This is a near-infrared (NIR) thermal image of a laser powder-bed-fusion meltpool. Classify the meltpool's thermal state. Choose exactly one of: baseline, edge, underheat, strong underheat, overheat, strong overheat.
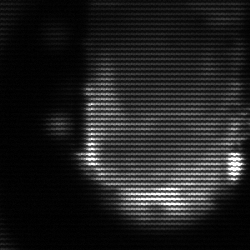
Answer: baseline